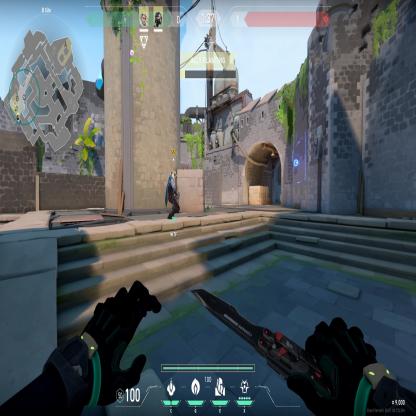
Label: teammate